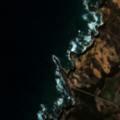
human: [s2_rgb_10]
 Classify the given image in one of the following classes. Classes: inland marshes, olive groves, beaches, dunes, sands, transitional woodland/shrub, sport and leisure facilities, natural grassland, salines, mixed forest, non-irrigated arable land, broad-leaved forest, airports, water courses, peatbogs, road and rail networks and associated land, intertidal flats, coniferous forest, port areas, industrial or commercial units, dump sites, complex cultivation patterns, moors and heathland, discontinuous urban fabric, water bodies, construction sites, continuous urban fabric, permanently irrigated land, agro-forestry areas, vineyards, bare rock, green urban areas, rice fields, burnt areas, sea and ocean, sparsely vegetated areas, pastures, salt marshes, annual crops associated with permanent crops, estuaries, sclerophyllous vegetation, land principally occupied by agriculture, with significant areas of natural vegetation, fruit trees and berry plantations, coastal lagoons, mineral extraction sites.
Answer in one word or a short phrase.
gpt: permanently irrigated land, beaches, dunes, sands, sea and ocean